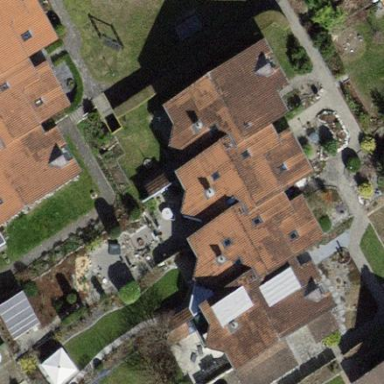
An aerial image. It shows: Building with tiled roof.